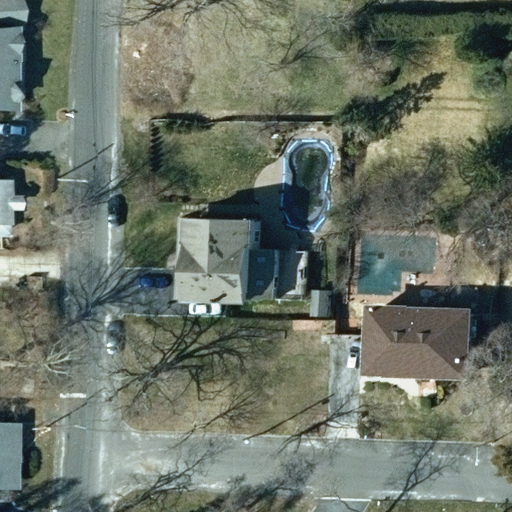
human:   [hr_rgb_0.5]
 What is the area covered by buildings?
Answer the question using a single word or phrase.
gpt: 829m2

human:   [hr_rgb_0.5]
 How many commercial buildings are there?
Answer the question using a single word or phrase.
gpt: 0

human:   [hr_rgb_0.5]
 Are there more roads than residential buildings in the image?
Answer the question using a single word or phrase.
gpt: no

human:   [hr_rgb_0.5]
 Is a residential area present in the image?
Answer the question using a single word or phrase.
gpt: yes

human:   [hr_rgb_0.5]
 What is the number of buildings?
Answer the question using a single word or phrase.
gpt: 6

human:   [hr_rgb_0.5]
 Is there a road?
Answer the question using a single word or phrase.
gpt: yes

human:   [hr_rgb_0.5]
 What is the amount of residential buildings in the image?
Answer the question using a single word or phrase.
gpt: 5

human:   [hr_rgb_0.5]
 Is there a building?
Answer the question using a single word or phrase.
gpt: yes

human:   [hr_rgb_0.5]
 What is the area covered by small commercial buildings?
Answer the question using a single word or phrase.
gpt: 0m2

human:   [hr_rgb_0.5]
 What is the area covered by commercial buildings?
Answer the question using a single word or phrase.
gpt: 0m2

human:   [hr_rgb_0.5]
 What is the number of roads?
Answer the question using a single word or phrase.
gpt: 2

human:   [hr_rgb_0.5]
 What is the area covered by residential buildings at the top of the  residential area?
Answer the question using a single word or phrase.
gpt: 0m2

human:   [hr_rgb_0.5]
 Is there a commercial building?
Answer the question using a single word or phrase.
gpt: no

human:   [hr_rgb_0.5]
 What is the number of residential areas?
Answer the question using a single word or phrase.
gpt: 1

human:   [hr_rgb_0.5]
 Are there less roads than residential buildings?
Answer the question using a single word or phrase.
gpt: yes

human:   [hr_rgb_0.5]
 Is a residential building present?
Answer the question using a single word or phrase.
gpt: yes

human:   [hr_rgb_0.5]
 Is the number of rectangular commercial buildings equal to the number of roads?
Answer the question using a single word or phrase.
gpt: no

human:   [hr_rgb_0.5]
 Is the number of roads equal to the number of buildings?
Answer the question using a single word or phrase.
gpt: no

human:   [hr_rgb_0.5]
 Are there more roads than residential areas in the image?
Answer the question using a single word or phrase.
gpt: yes

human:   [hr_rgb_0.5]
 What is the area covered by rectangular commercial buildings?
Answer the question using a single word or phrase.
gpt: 0m2

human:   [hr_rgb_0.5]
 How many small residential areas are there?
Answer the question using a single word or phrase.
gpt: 0

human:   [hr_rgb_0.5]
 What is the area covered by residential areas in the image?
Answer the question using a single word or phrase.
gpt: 10637m2

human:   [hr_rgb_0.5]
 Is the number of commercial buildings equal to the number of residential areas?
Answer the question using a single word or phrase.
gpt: no

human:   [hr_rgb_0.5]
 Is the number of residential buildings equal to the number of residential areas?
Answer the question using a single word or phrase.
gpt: no

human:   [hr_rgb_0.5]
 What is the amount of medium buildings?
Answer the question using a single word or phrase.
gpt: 2

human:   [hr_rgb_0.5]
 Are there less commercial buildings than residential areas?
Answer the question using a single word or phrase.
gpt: yes

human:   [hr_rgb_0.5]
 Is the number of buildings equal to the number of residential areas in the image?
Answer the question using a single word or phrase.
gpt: no

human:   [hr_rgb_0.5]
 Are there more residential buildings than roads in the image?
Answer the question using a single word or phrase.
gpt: yes

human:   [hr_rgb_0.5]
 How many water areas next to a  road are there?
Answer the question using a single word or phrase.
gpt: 0

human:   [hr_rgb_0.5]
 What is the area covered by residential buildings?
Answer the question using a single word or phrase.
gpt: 806m2

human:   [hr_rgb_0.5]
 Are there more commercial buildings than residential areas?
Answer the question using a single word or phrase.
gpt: no

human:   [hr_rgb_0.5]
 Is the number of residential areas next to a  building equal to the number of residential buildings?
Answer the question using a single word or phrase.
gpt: no

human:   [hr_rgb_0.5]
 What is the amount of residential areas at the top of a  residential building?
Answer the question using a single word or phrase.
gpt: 1

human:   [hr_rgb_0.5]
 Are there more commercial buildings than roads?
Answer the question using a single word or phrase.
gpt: no

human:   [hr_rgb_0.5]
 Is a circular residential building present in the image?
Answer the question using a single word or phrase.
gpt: no

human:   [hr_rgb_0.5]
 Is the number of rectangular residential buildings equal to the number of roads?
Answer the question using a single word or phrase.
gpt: yes

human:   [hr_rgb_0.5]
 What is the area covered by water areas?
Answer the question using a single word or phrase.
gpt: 0m2

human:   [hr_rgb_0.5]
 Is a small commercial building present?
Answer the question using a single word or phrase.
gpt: no

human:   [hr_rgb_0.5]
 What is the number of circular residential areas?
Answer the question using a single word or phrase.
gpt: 0

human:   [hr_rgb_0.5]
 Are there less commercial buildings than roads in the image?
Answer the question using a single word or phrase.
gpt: yes

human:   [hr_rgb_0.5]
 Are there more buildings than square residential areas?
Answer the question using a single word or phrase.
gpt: yes

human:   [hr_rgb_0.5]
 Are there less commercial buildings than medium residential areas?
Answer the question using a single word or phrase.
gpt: no

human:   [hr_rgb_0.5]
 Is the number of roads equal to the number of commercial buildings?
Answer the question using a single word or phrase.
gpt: no

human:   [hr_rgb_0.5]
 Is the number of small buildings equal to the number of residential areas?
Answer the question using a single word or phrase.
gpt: no

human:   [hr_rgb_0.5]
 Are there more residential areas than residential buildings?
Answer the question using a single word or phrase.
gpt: no

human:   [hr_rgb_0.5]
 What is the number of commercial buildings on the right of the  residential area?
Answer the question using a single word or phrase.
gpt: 0

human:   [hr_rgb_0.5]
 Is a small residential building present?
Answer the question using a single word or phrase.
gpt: yes

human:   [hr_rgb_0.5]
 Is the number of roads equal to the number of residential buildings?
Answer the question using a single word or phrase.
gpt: no

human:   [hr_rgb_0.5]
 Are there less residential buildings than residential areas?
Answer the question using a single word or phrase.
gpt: no

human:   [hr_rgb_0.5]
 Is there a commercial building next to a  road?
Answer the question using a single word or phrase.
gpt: no

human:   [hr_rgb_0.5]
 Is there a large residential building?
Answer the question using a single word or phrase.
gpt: no

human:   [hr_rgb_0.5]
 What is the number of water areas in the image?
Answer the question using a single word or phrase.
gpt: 0

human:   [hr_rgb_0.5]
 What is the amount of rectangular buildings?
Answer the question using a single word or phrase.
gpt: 3

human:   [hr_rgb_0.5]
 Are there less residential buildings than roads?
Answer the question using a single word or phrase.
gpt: no

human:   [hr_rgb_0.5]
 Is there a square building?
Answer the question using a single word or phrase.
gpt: no

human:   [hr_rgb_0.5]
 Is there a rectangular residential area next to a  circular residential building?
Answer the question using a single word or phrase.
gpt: no

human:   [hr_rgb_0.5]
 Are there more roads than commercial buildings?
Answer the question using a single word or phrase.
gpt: yes

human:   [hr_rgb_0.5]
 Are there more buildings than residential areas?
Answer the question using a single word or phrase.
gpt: yes

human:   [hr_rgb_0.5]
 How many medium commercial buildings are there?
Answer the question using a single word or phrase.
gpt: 0

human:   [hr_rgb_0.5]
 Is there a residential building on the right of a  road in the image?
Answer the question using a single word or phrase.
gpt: yes

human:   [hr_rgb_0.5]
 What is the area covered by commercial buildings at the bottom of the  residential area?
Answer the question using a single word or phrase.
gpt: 0m2

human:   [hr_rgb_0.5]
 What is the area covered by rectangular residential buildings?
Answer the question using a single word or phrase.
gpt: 64m2

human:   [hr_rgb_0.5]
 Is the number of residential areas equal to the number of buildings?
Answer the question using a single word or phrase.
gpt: no

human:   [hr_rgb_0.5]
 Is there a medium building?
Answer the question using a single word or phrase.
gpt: yes